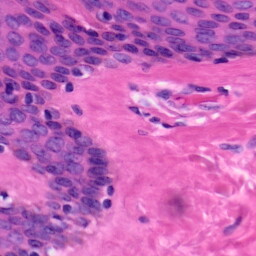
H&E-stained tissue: Skin